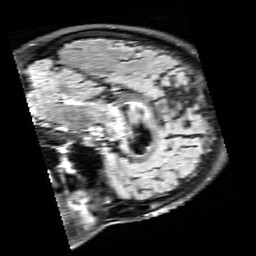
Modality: FLAIR
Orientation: sagittal
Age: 78
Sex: female
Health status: healthy
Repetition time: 12 s
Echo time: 0.095 s